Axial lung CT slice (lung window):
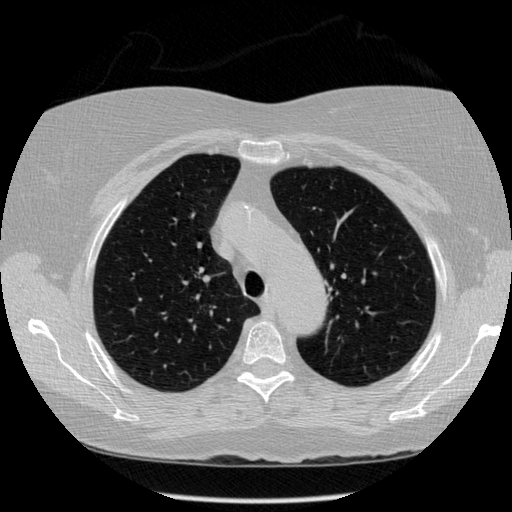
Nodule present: no